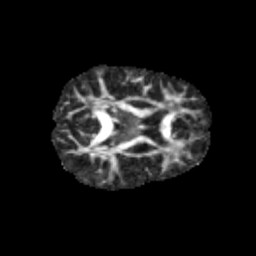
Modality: FA
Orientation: axial
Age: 10
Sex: female
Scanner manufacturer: siemens
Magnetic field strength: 3 T
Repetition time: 3.8 s
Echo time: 0.07 s